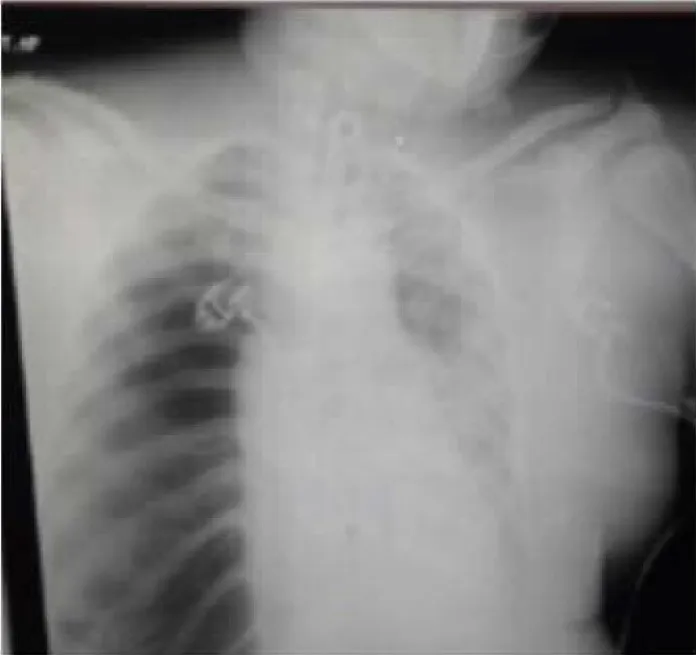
CASE 5: Right Pneumothorax in chest X-ray.
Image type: radiology (x_ray)